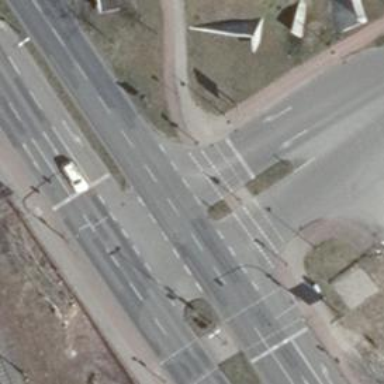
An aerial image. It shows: Traffic signals at road crossing.